Aerial crown-view tile of a tropical tree (Barro Colorado Island, Panama), acquired 20250818:
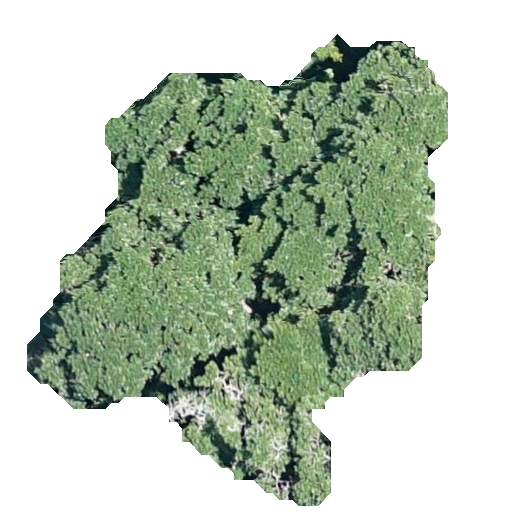
Species: Ficus insipida
GBIF accepted scientific name: Ficus insipida
Crown area: 178.873 m²